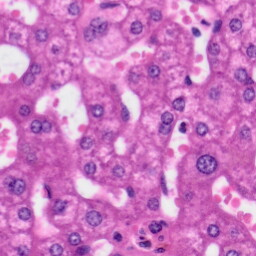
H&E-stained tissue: Liver